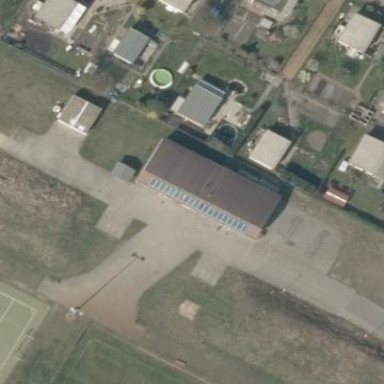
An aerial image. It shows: Sports hall building.